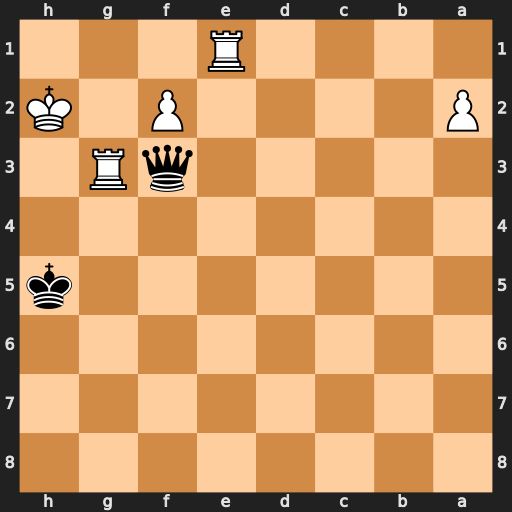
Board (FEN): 8/8/8/7k/8/5qR1/P4P1K/4R3
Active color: b
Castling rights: -
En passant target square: -
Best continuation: Qxf2+ Kh3 Qxe1